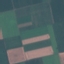
Land use / land cover class: AnnualCrop